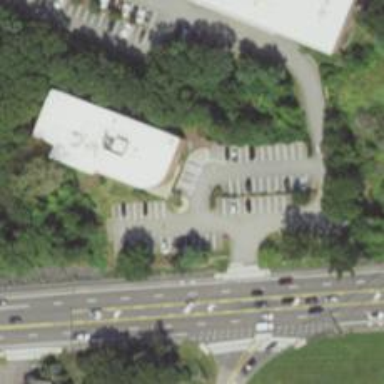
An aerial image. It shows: Parking space.